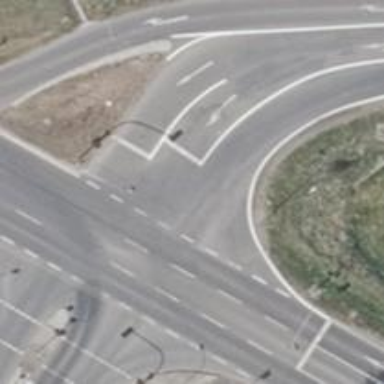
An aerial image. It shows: Road with traffic signals.